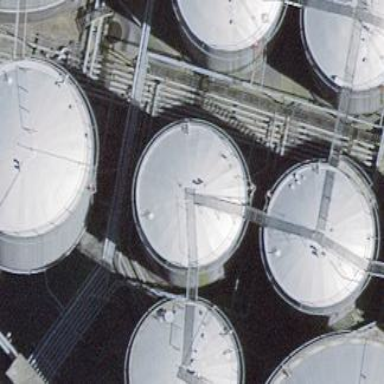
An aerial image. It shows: Industrial building with storage tank.